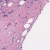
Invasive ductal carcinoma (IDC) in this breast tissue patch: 1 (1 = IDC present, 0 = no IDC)